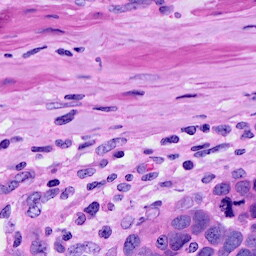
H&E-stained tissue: Ovarian